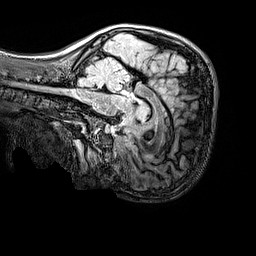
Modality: FLAIR
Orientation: sagittal
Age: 9
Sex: female
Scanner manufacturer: siemens
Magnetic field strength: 3 T
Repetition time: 5 s
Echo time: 0.388 s